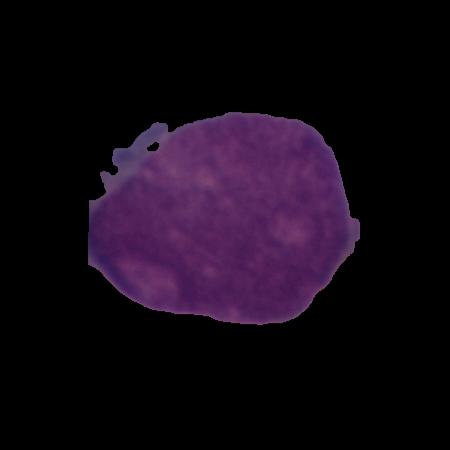
Label: cancer